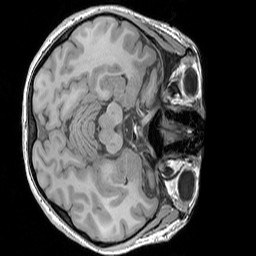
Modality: T1w
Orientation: axial
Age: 24
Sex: female
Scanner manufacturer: siemens
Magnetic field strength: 3 T
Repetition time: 1.83 s
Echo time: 0.00303 s